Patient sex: F
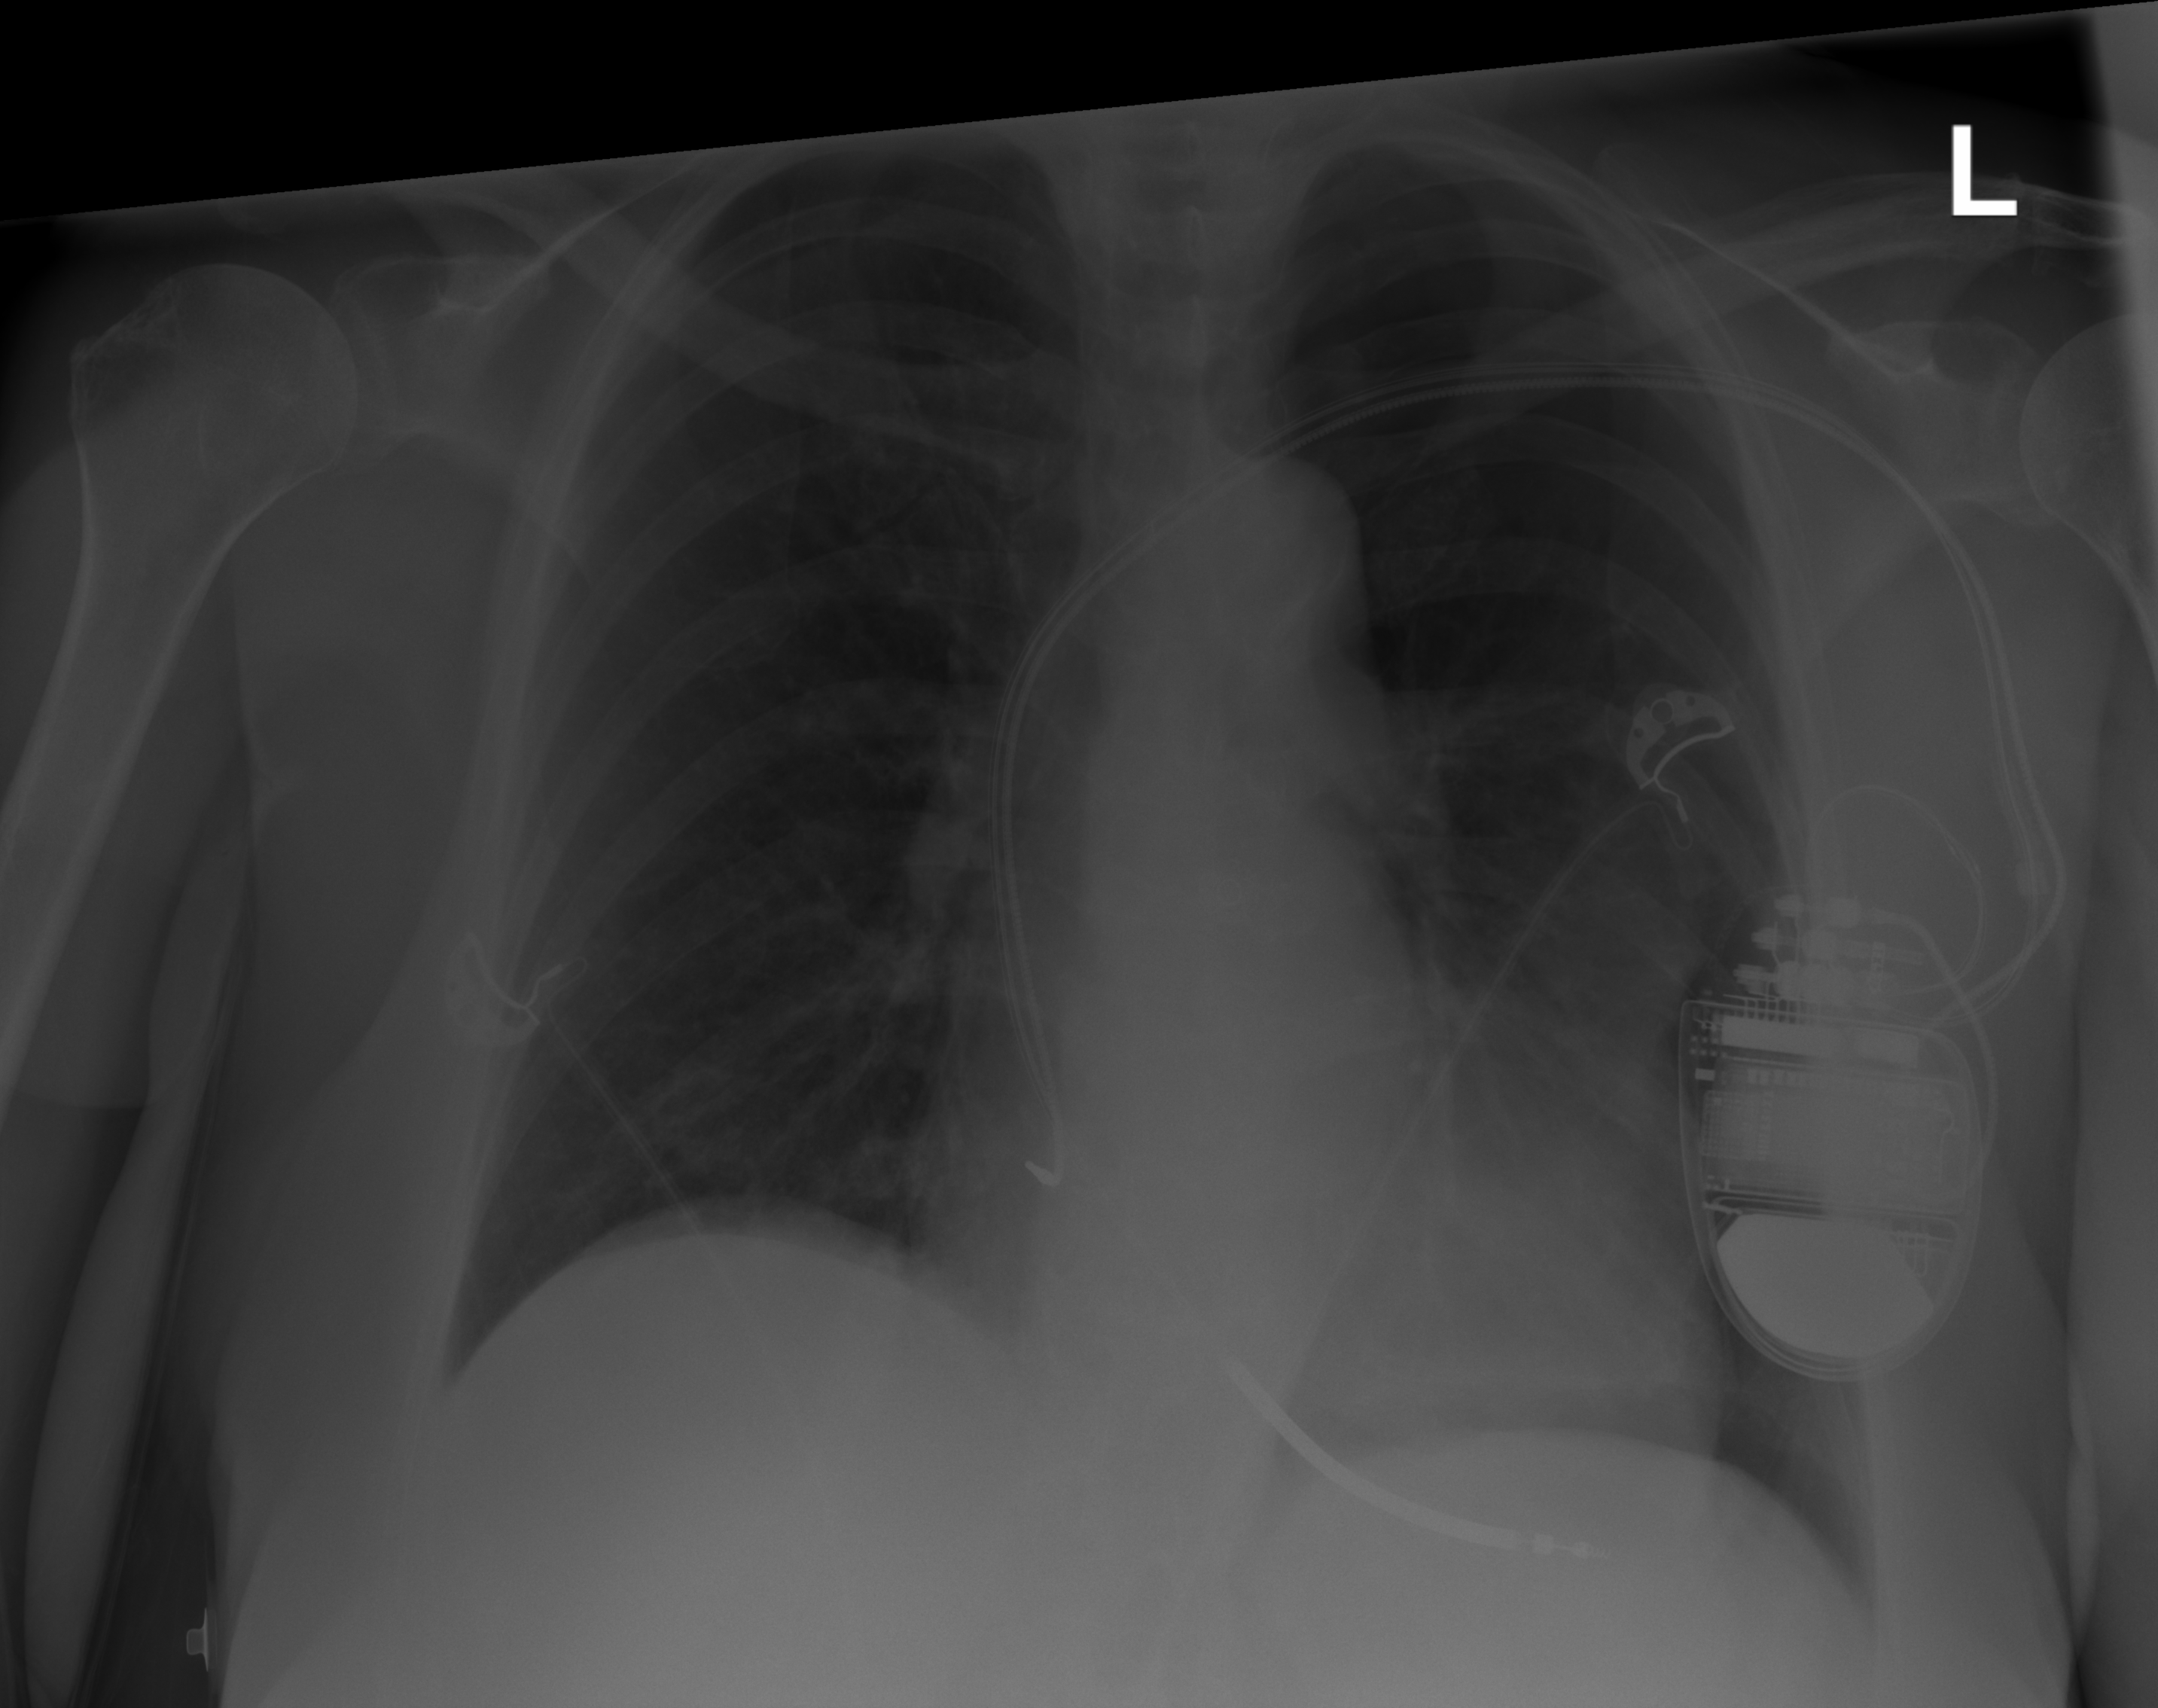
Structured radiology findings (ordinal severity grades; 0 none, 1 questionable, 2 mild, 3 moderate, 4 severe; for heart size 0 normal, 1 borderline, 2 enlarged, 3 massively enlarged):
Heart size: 0
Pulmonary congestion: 0
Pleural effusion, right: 0
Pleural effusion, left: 0
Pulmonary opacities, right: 0
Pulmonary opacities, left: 0
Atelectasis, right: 0
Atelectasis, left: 2